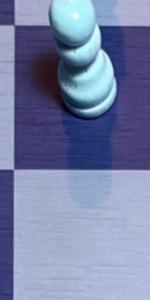
Label: Empty